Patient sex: F
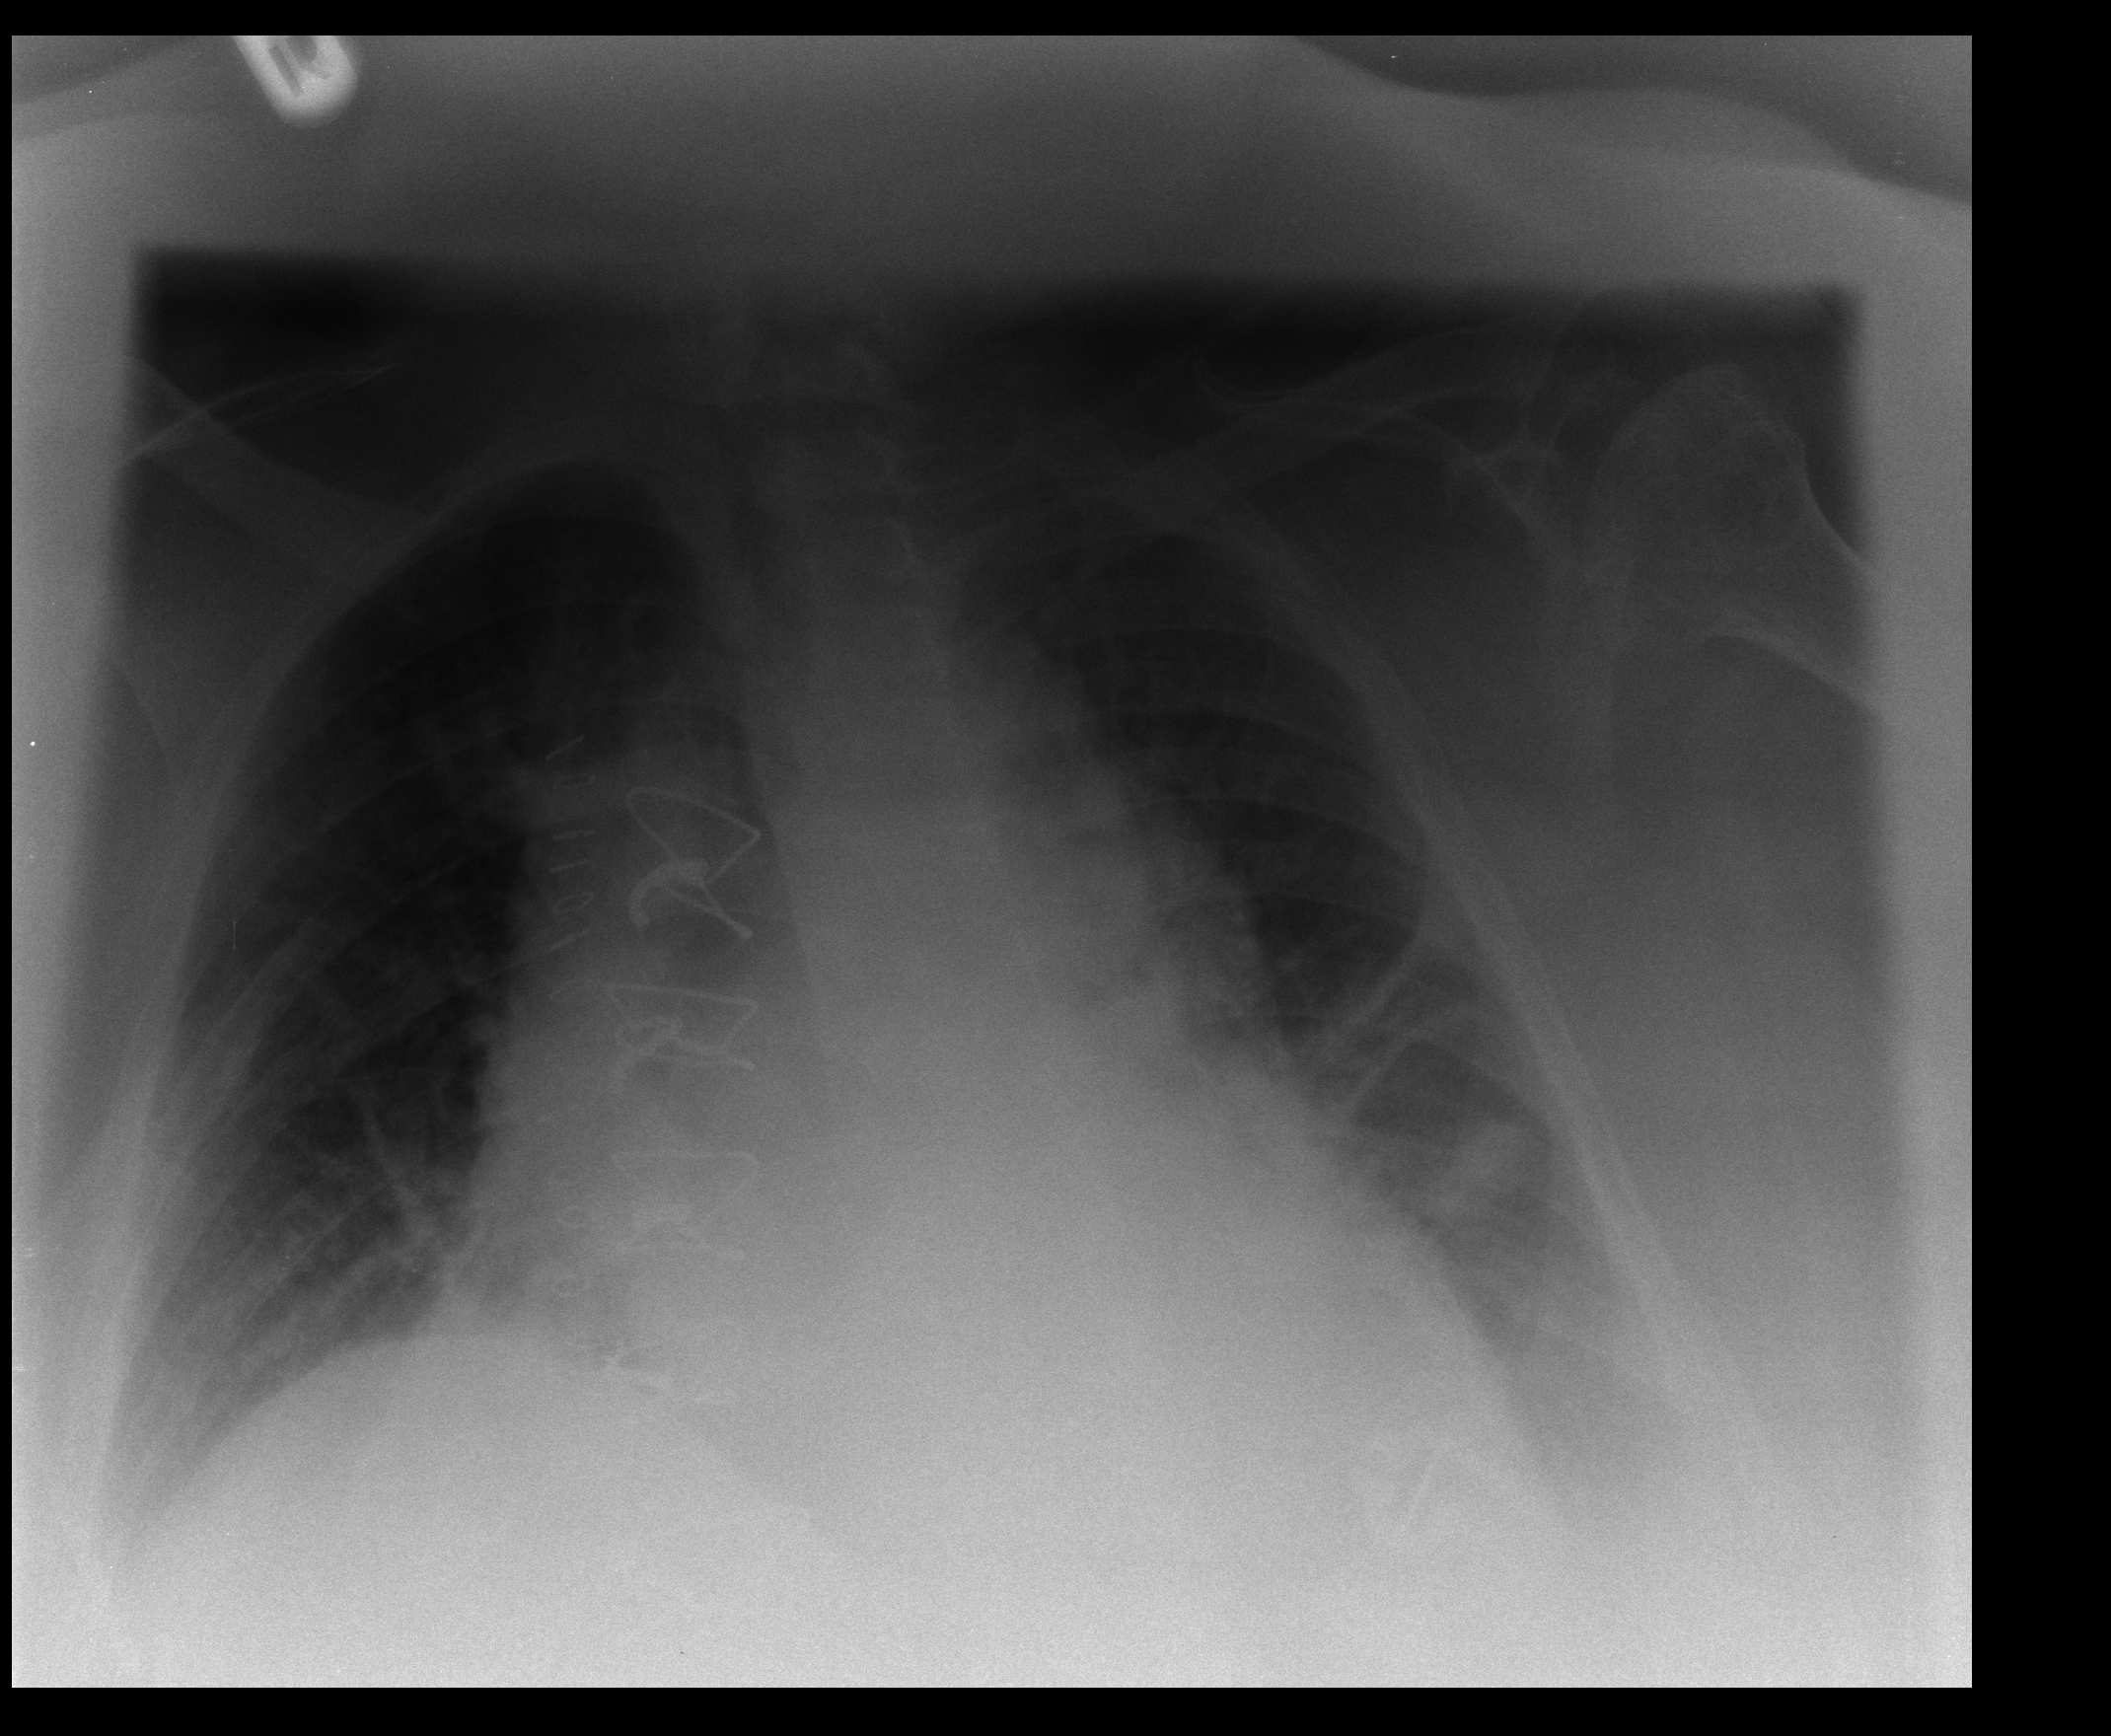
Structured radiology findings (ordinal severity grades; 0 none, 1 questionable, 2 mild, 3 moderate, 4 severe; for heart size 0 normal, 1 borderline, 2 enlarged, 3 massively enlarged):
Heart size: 2
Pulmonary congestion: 1
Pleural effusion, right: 1
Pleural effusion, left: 2
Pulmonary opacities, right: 2
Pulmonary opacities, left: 2
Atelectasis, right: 3
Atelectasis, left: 3